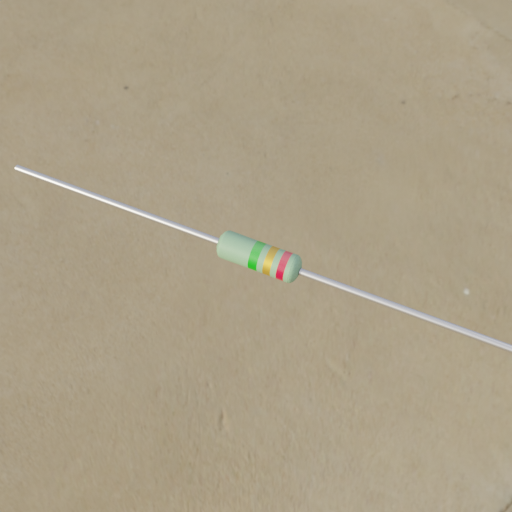
Resistor colour bands (in order): green, gold, red